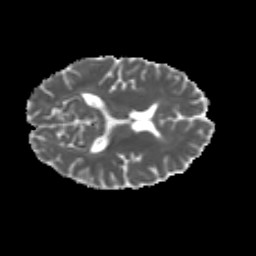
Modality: MD
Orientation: axial
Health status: ill
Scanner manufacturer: siemens
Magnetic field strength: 3 T
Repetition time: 13.7 s
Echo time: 0.098 s